Question: I have a table that looks like this:

So I wanted to get all values in one column from a specific table.
I did this:
'''
$syntax = 'SELECT Ubah FROM dua WHERE Ubah IS NOT NULL';
$naik = mysqli_query($this->con, $syntax);
$row = mysqli_fetch_array($naik);
echo count($row).'<br>';
'''
But the echo doesn't work, it displays 2. And when I did a var_dump, it also just displayed two array values.
The strange thing is that the code 'SELECT Ubah FROM dua WHERE Ubah IS NOT NULL' works perfectly in phpMyAdmin.
So what am I missing now?
So basically I want to echo some specific array value (5 highest values):
'''
function Kelompok($a=1) {
$syntax = 'SELECT Ubah FROM dua WHERE Ubah IS NOT NULL';
$syntax2 = 'SELECT Jenis FROM dua WHERE Jenis IS NOT NULL';
$naik = mysqli_query($this->con, $syntax);
$row = mysqli_fetch_array($naik);
$naik2 = mysqli_query($this->con, $syntax2);
$row2 = mysqli_fetch_array($naik2);
array_multisort($row, SORT_ASC, SORT_REGULAR, $row2);
//echo count($row2) . '<br>';
echo $row2[$a].' sebesar '.$row[$a];
}
'''
And I will call the function using this : 'Kelompok (0);', 'Kelompok(1);', ... 'Kelompok(4);'.
Since it doesn't work from the beginning, I tried by using var_dump, count and stuff.
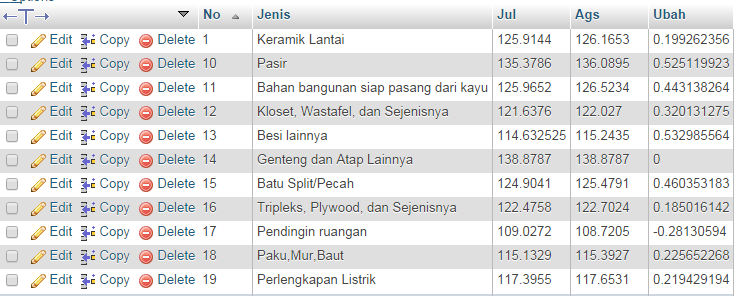
Answer: ---
Turned out I only needed to modify the 'fetch_array' thing:
'''
function Kelompok($a = 1) {
$syntax = 'SELECT Ubah FROM dua WHERE Ubah IS NOT NULL';
$syntax2 = 'SELECT Jenis FROM dua WHERE Jenis IS NOT NULL';
$naik = mysqli_query($this->con, $syntax);
$row = array();
while ($r = mysqli_fetch_array($naik)) {
array_push($row, $r['Ubah']);
};
$naik2 = mysqli_query($this->con, $syntax2);
$row2 = array();
while ($r = mysqli_fetch_array($naik2)) {
array_push($row2, $r['Jenis']);
};
array_multisort($row, SORT_DESC, SORT_REGULAR, $row2);
echo $row2[$a] . ' sebesar ' . $row[$a];
}
'''
Works perfectly now. Thank you, xdazz, for the input. (y)